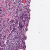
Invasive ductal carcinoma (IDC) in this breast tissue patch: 1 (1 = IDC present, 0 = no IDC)